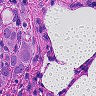
Metastatic tissue present: yes